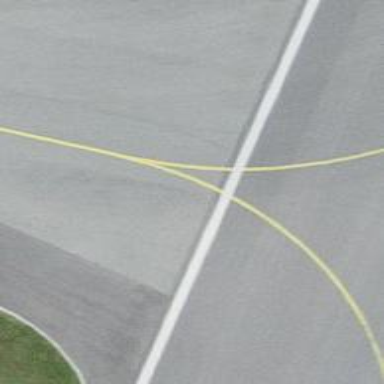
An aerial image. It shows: View of taxiway at the airport.